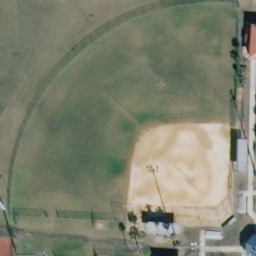
Label: baseball diamond